Question: I have this page where the employee leaves can be approve/reject by the admin. So far this is what I have:
'''
<body>
<?php
if(isset($_POST['approved']))
{
echo "Approved";
$status=$_POST['status'];
}
if(isset($_POST['rejected']))
{
echo "Rejected";
$status=$_POST['status'];
}
?>
<!-- Begin page content -->
<div class="container">
<div class="page-header">
<h3>
Employee Leaves
</h3>
<div class="table-responsive">
<table class="table">
<tr>
<th>Employee Name</th>
<th>Phone</th>
<th>Email</th>
<th>From</th>
<th>To</th>
<th>Reason</th>
<th>Status</th>
<th>---</th>
</tr>
<?php
include ('database.php');
$result = $database->prepare ("SELECT * FROM leaves order by id DESC");
$result ->execute();
for ($count=0; $row_message = $result ->fetch(); $count++){
?>
<tr>
<td><?php echo $row_message['full_name']; ?></td>
<td><?php echo $row_message['phone']; ?></td>
<td><?php echo $row_message['email']; ?></td>
<td><?php echo $row_message['fromdate']; ?></td>
<td><?php echo $row_message['todate']; ?></td>
<td><?php echo $row_message['reason']; ?></td>
<td><?php echo $row_message['status']; ?></td>
<td>
<form method="post" action=""><input type="submit" value="Approved" name="approved"></input></form>
&nbsp
<form method="post" action=""><input type="submit" value="Rejected" name="rejected"></input></form>
</td>
</tr>
<?php } ?>
</table>
<a href="home"><button type="button" class="btn btn-primary"><i class="glyphicon glyphicon-arrow-left"></i> Back</button></a>
</div>
</div>
</div>
</div>
'''
So I'm trying to get the value of 'status' to update when I click on approve/reject.
Here's my table schema:

I think the last thing I need is the update query (not sure). I know there are tons of tutorials out there, I'm sorry but I just can't understand it. I think I'm gonna need a specific one.
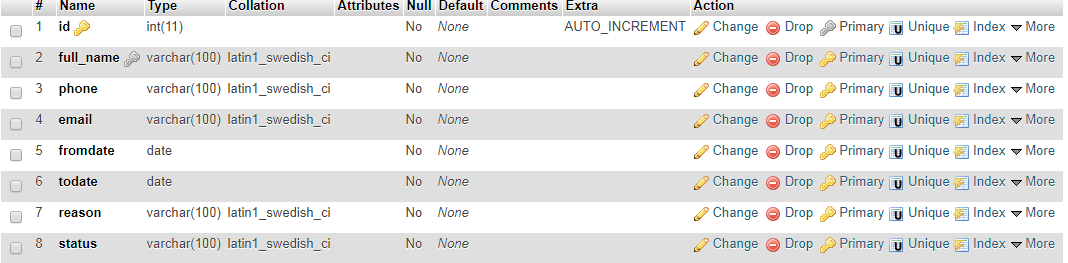
Answer: You don't have a SQL query to update the database record once either action button is pressed.
Here is a hint:
'''
$stmt = $database->prepare ("UPDATE leaves SET status = :status WHERE id = :row_id");
$stmt->execute(['status' => $status, 'record_id' => $record_id]);
'''
Also note that you only need one form and you need to include the record id in the submission:
'''
<form method="post" action="">
<input type="hidden" value="<?php echo $row_message['id']; ?>" />
<input type="submit" value="Approved" name="approved"></input>
<input type="submit" value="Rejected" name="rejected"></input>
</form>
'''